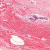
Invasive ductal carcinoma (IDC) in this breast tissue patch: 0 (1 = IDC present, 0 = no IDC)